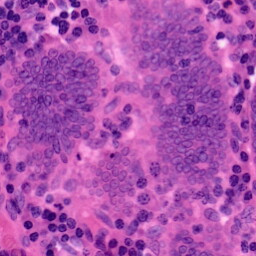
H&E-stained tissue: Colon